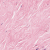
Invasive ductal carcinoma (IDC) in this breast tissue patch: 0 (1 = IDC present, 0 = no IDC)